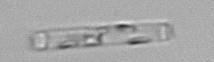
Label: Cerataulina_pelagica